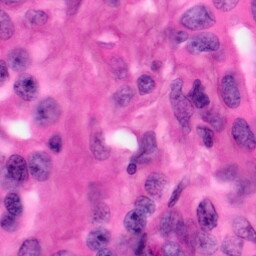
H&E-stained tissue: Pancreatic